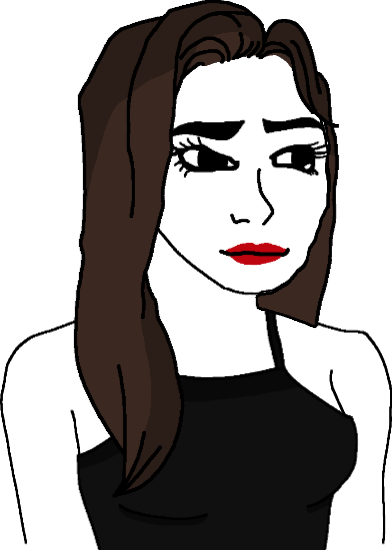
Label: 5_Trad_Wife